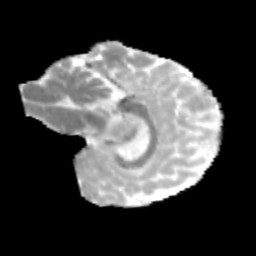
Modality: MD
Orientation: sagittal
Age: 13
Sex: male
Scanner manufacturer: siemens
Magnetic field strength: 3 T
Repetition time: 3.8 s
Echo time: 0.07 s